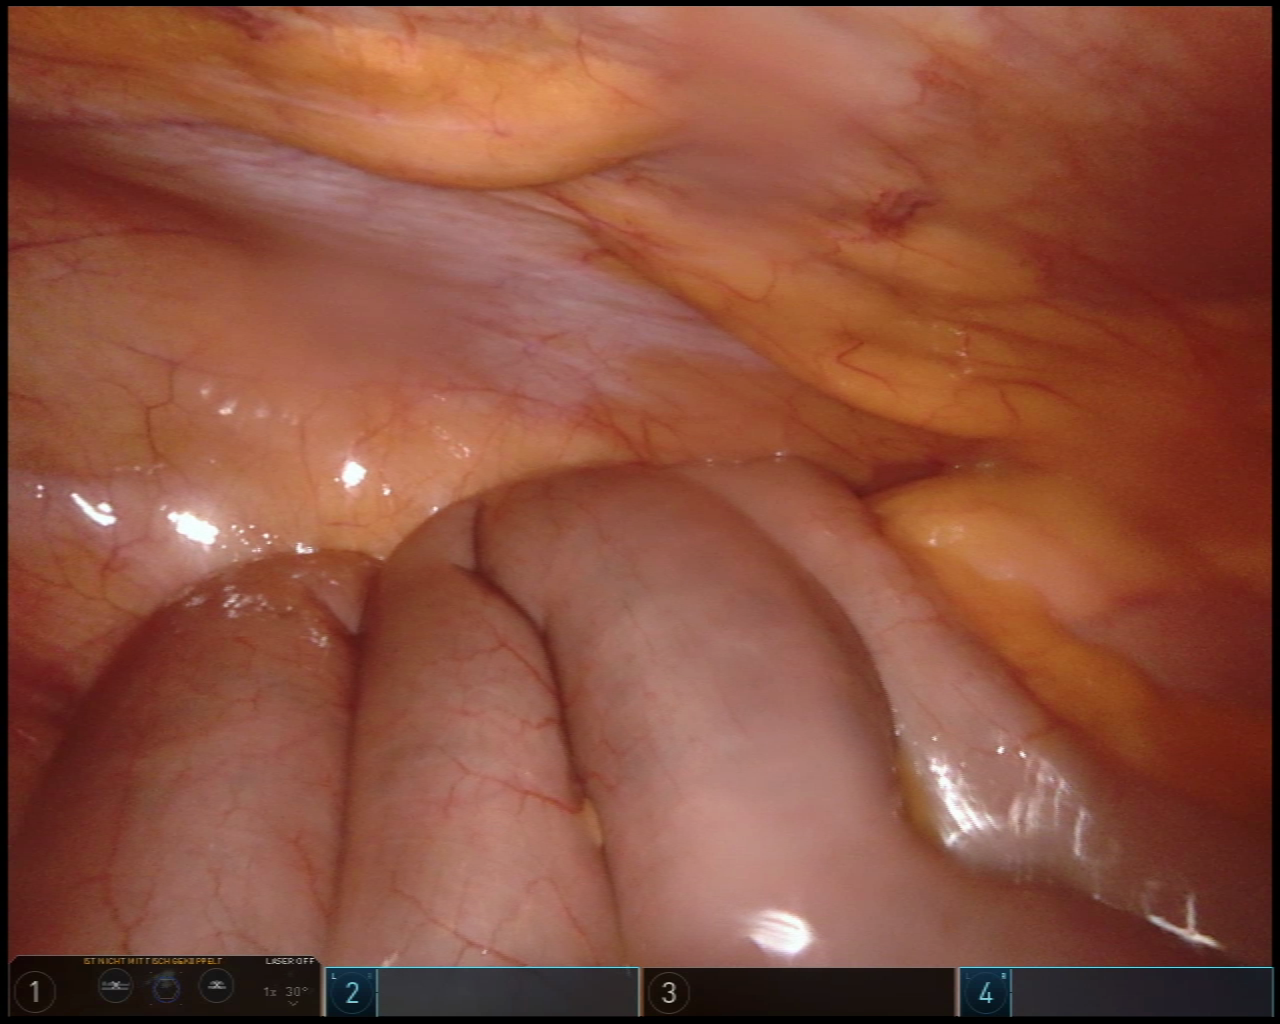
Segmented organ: abdominal_wall
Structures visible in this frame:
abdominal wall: yes
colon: no
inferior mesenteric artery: no
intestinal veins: no
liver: no
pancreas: no
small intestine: yes
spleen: no
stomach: no
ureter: no
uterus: no
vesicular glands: no